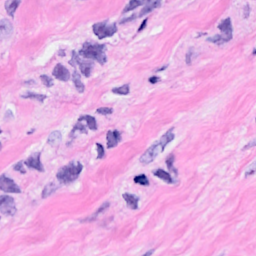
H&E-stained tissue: Breast